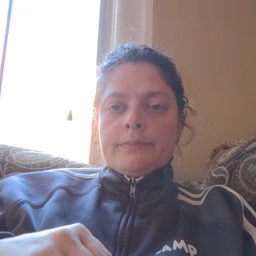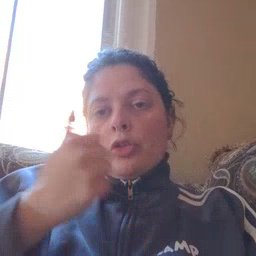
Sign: another